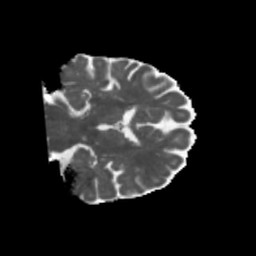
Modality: MD
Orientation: coronal
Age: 78
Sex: female
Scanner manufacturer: siemens
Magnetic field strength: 3 T
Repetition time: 5.47 s
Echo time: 0.0854 s